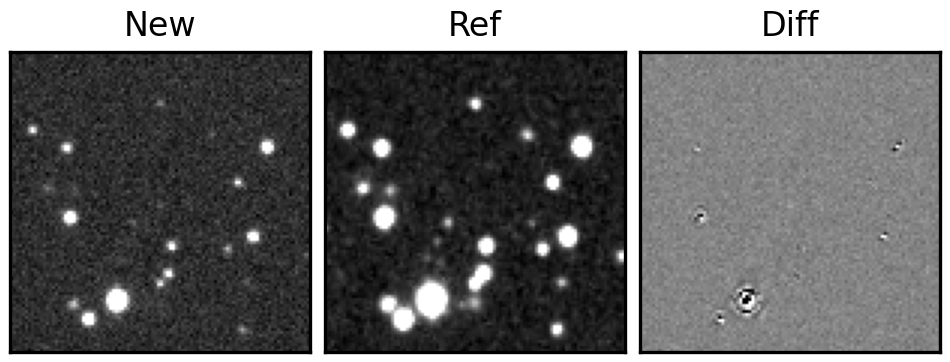
Label: real